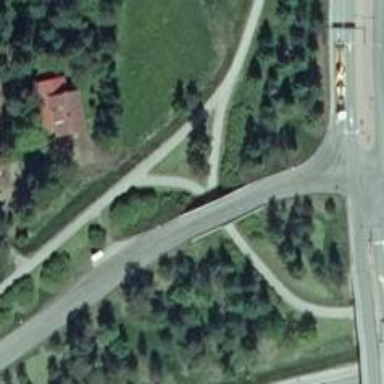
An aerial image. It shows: Trunk link highway bridge with asphalt surface.